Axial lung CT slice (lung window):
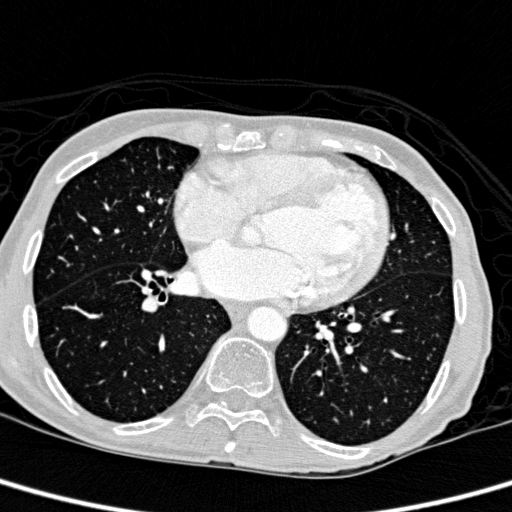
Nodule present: no